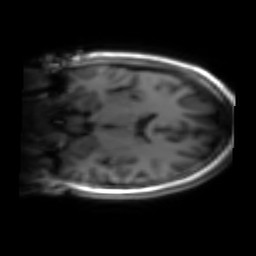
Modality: inplaneT1
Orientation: coronal
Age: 23
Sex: female
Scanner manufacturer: siemens
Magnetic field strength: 3 T
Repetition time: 1.2 s
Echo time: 0.00251 s